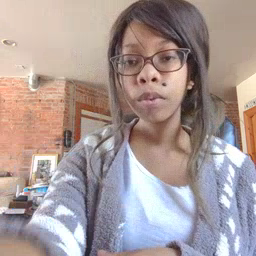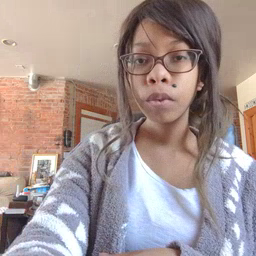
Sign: time